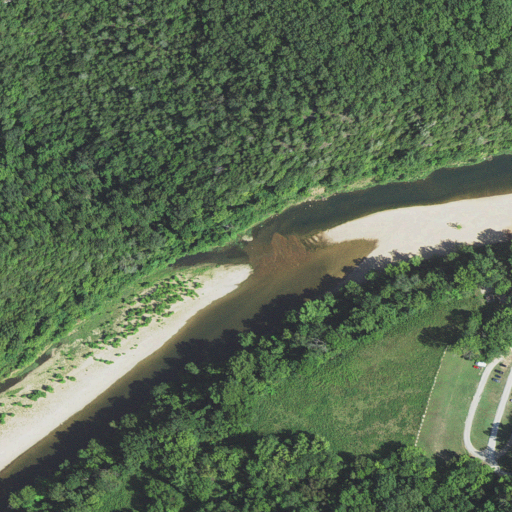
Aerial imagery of valley in Arkansas named Peter Hollow containing deciduous forest, pasture, open water, mixed forest, grassland, barren land, and shrub